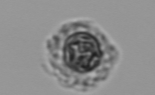
Label: Emiliania_huxleyi